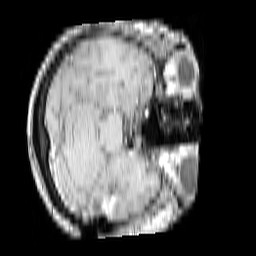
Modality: T1w
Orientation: axial
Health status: ill
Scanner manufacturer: philips
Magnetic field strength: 3 T
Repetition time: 0.3787 s
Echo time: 0.002908 s